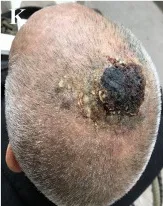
Effect of anlotinib on scalp and facial lesion changes over a course of 10 months treatment. Superior views.
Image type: medical_photograph (skin_photograph)